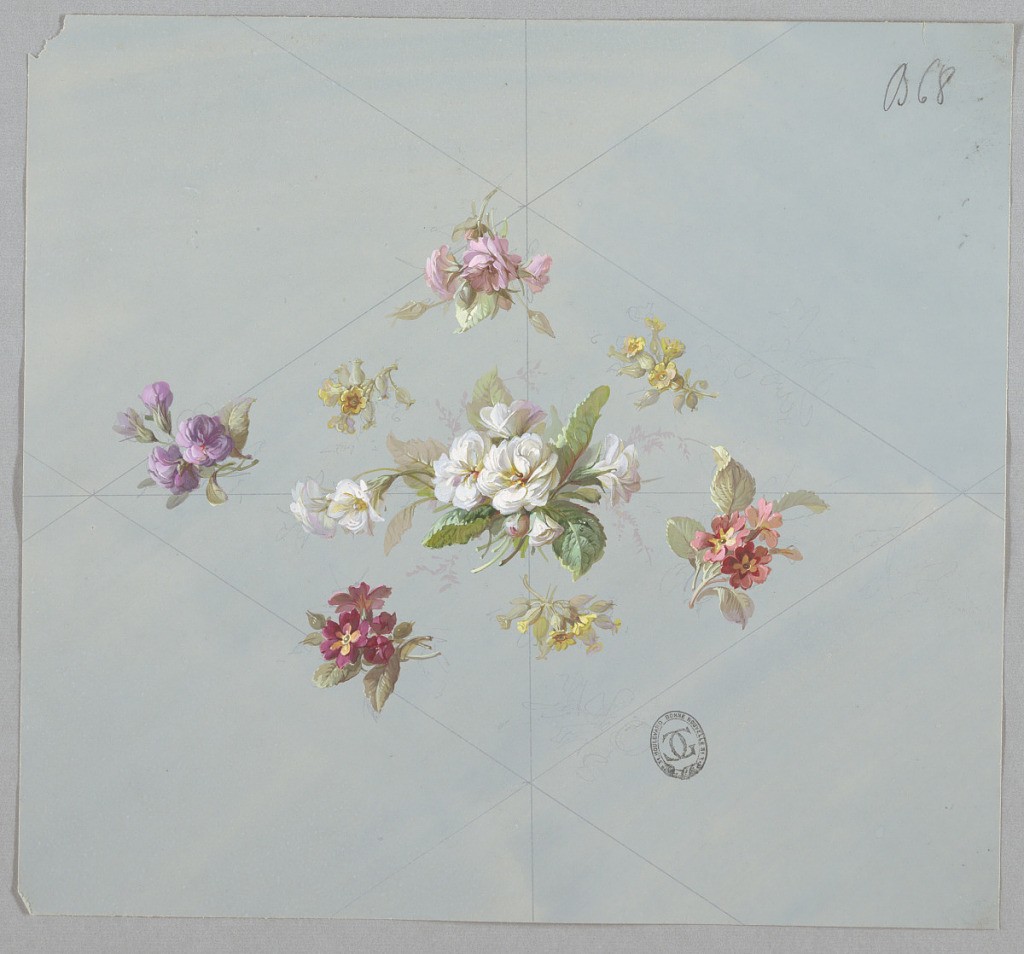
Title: Designs for Wallpaper and Textiles: Flowers
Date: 19th century
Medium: Brush and gouache, graphite on cream paper
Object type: Drawing
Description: Horizontally-oriented diamond shape made of eight clusters of flowers and foliage at center of page. Four clusters near corners of diamond with colored flowers. Clockwise from top: pink, orange, red, and purple. White flower cluster in center with three yellow flower clusters around it in an upside-down triangle formation. Guidelines in graphite are visible on the page with the diamond bisected horizontally and vertically.